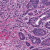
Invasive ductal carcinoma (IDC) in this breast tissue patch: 1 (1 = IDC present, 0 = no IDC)